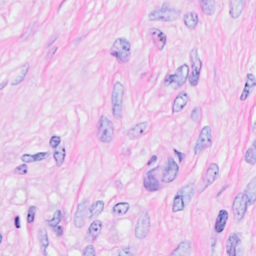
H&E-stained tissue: Breast